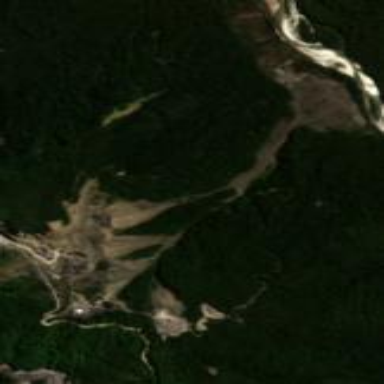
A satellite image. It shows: Quarry area.